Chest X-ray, PA view. Patient: 47 years old, sex F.
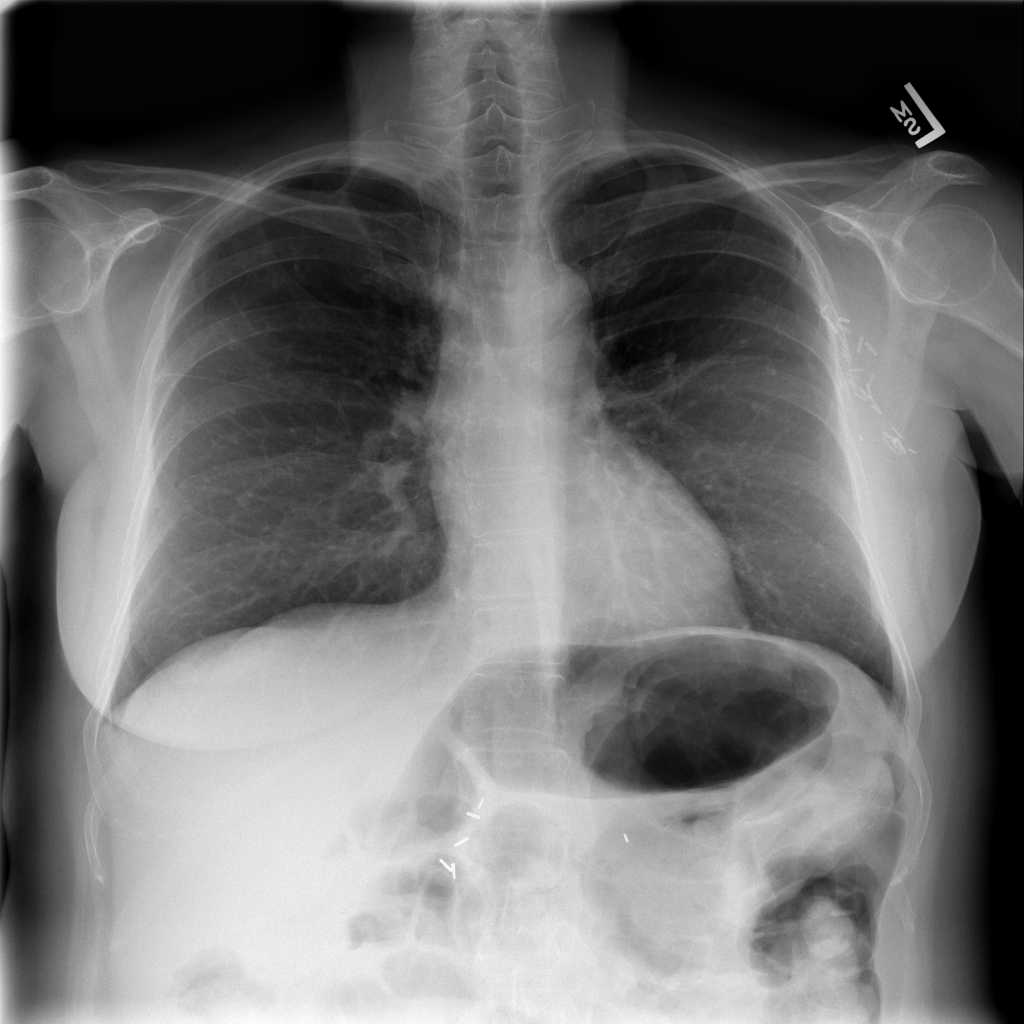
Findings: No Finding